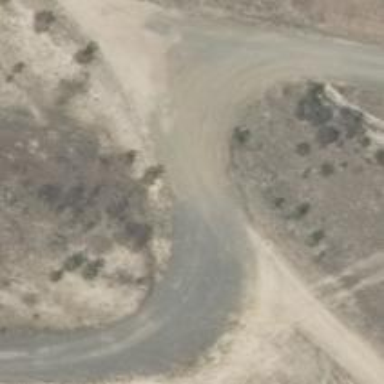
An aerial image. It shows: Sandy track road with grade3 tracktype.